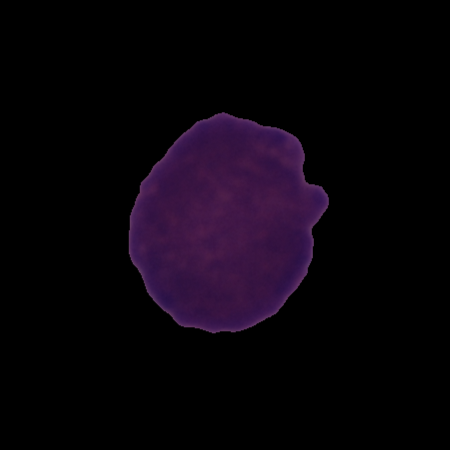
Label: cancer